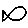
Label: fish